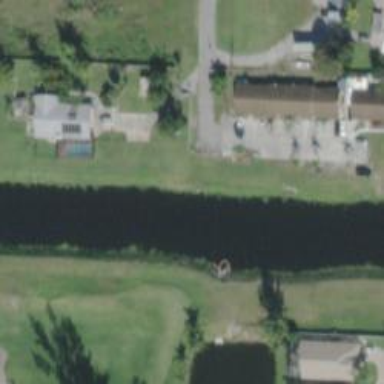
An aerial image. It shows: Canal.